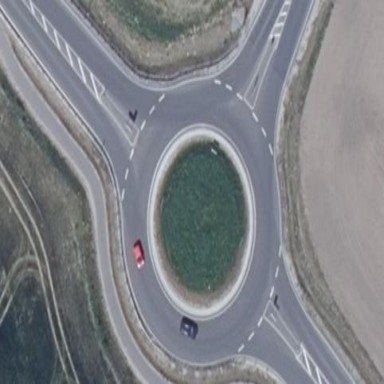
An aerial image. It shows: Secondary road made of asphalt leading to roundabout.